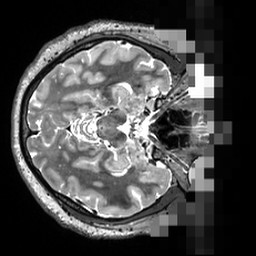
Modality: T2w
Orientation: axial
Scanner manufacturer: siemens
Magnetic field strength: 3 T
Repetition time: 3.2 s
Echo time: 0.564 s